Question: I've recently started using Mathematica's CUDALink with a GT430 and am using CUDADot to multiply a 150000x1038 matrix (encs) by a 1038x1 matrix (probe). Both encs and probe are registered with the memory manager:
'''
mmEncs = CUDAMemoryLoad[encs];
mmProbe = CUDAMemoryLoad[probe];
'''
I figured that a dot product of these would max out the GT430, so I tested with the following:
'''
For[i = 0, i < 10, i++,
CUDADot[mmEncs, mmProbe];
]
'''
While it runs, I use MSI's "Afterburner" utility to monitor GPU usage. The following screenshot shows the result:

There's a distinct peak for each CUDADot operation and, overall, I'd say this picture indicates that I'm utilizing less than 1/4 of GPU capacity. Two questions:
Q1: Why do peaks max out at 50%? Seems low.
Q2: Why are there are such significant periods of inactivity between peaks?
Thanks in advance for any hints! I have no clue w.r.t. Q1 but maybe Q2 is because of unintended memory transfers between host and device?
Additional info since original posting: CUDAInformation[] reports "Core Count -> 64" but NVIDIA Control Panel reports "CUDA Cores: 96". Is there any chance that CUDALink will under-utilize the GT430 if it's operating on the false assumption that it has 64 cores?
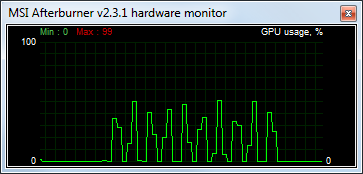
Answer: I am going to preface this answer by noting that I have no idea what "MSI Afterburner" is really measuring, or at what frequency it is sampling that quantity which it measures, and I don't believe you do either. That means we don't know what either the units of x or y axis in your screenshot are. This makes any quantification of performance pretty much impossible.
1.
I don't believe you can say it "seems low" if you don't know what it is really measuring. If, for example, it measures instruction throughput, it could be that the Mathematica dot kernel is memory bandwidth limited on your device. That means the throughput bottleneck of the code would be memory bandwidth, rather than SM instruction throughput. If you were to plot memory throughput, you would see 100%. I would expect a gemv operation to be memory bandwidth bound, so this result is probably not too surprising.
2.
The CUDA API has device and host side latency. On a WDDM platform (so Windows Vist, 7, 8, and whatever server versions are derived from them), this host side latency is rather high and the CUDA driver does batching of operations to help amortise that latency. This batching can lead to "gaps" or "pauses" in GPU operations. I think that is what you are seeing here. NVIDIA have a dedicated computation driver (TCC) for Telsa cards on the Windows platform to overcome these limitations.
A much better way to evaluate the performance of this operation would be to time the loop yourself, compute an average time per call, calculate the operation count (a dot product has a known lower bound you can work out from the dimensions of the matrix and vector), and compute a FLOP/s value. You can compare that to the specifications of your GPU to see how well or badly it is performing.